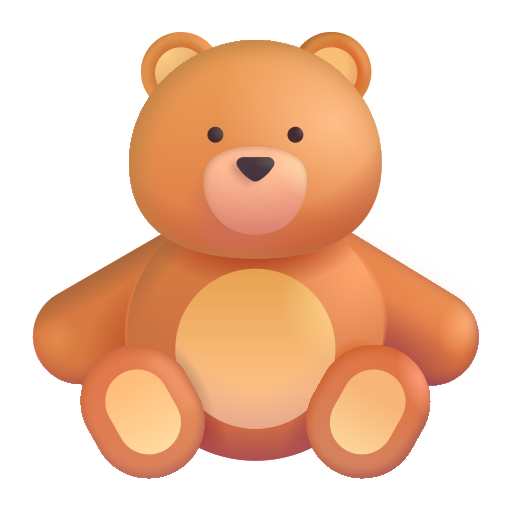
teddy bear color